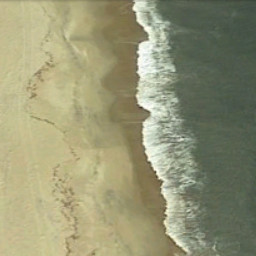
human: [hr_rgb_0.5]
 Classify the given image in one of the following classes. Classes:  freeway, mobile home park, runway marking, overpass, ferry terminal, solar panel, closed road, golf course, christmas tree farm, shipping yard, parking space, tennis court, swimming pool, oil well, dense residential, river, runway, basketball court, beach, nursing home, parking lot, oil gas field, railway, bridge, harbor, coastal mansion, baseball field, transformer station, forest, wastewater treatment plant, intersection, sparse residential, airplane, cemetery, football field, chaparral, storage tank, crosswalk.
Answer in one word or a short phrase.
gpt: beach